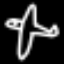
Label: airplane